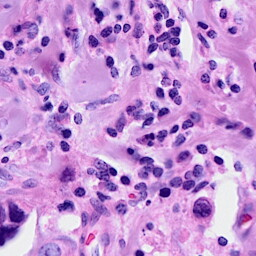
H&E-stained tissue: Breast